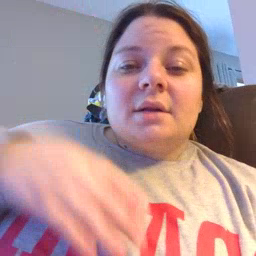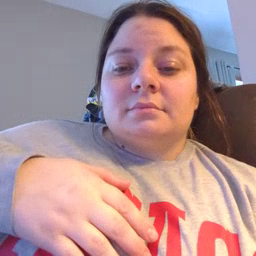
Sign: open